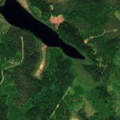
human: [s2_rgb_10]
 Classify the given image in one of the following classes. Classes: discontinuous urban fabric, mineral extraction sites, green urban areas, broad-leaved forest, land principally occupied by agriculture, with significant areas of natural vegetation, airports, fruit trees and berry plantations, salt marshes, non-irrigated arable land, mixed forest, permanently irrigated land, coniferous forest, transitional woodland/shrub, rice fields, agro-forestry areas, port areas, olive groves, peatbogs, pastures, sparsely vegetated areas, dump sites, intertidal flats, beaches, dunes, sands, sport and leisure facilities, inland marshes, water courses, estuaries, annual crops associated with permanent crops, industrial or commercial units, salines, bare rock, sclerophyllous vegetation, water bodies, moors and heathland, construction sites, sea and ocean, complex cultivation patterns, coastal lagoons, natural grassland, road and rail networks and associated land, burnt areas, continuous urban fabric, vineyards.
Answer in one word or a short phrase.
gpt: coniferous forest, mixed forest, transitional woodland/shrub